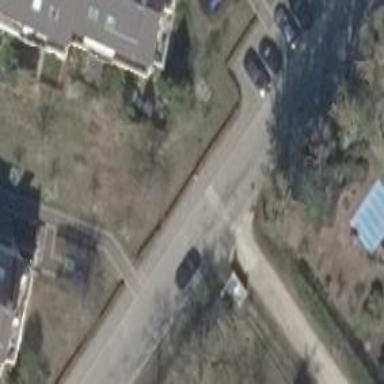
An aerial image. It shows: Residential road.